Field crop: maize
Growth stage: 2
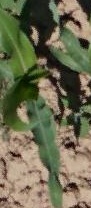
Species: maize